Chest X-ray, PA view. Patient: 60 years old, sex M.
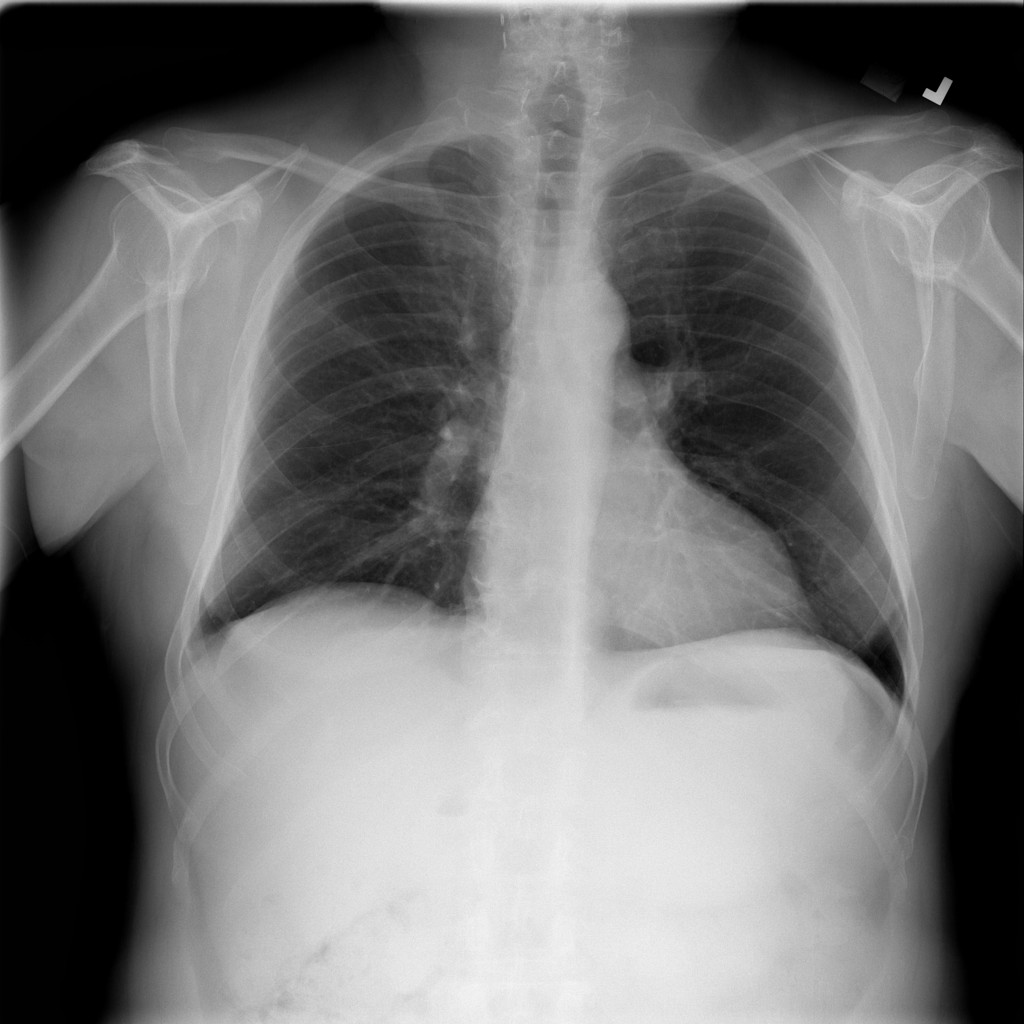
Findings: No Finding